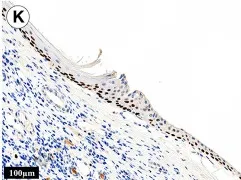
Immunohistochemical study of kidney cystic lesion. (J-L) The multilayer squamous epithelium and tubule epithelium were not stained with antibodies against uroplakin III, but expressed p63. The cuboidal cyst epithelium had weak and focal positive expression of p63, the epithelium of the tubules was not stained.
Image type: pathology (immunostaining)